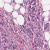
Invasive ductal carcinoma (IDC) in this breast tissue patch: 1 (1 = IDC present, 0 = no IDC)